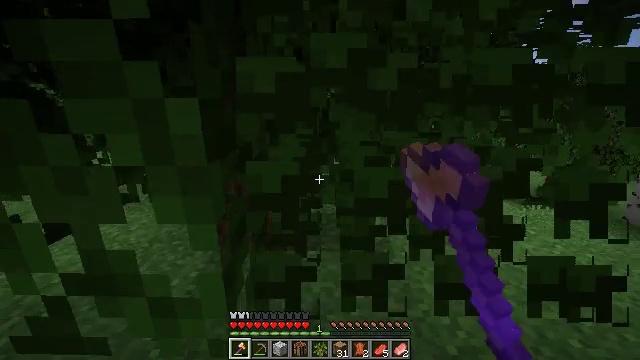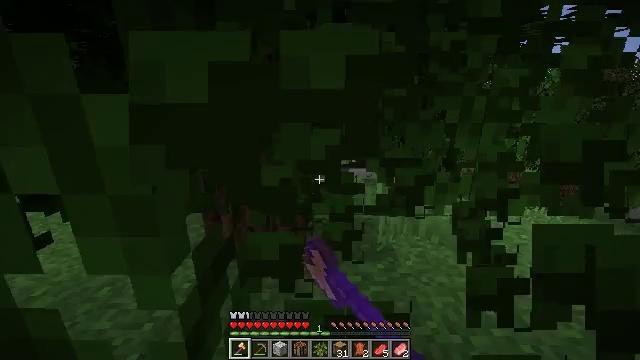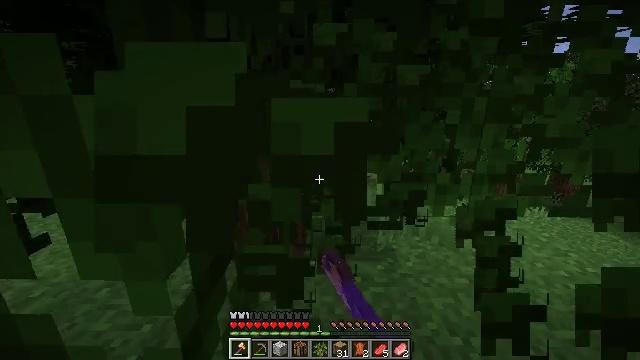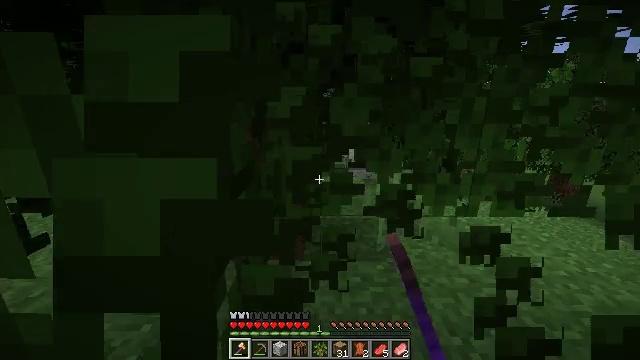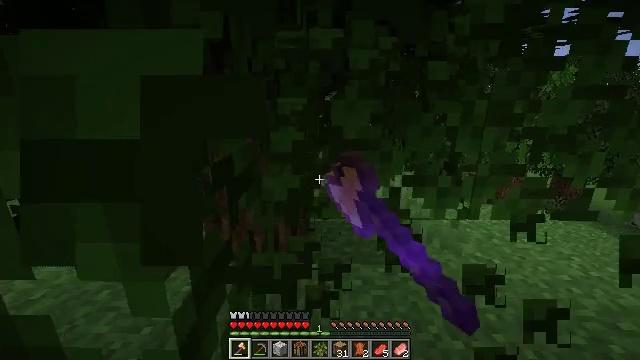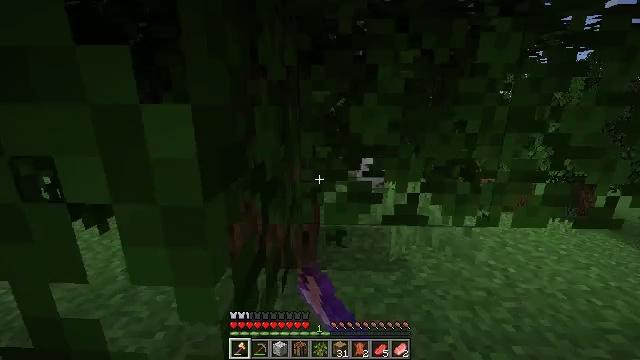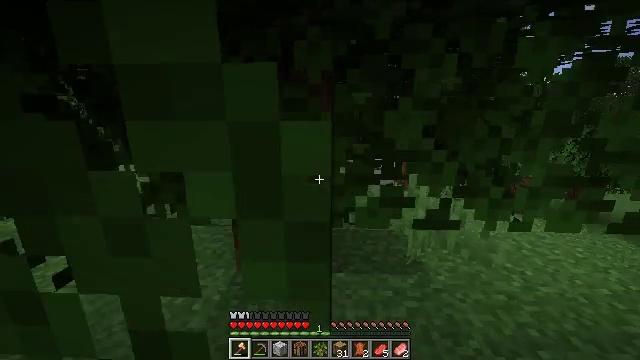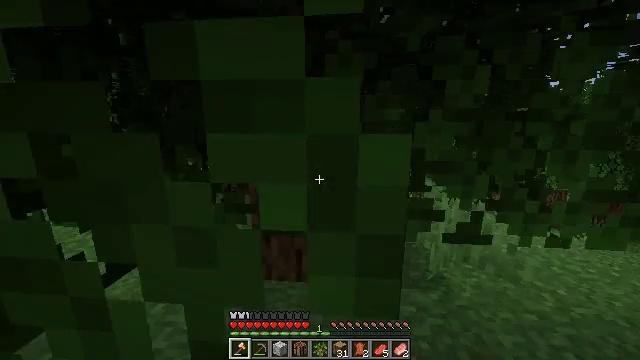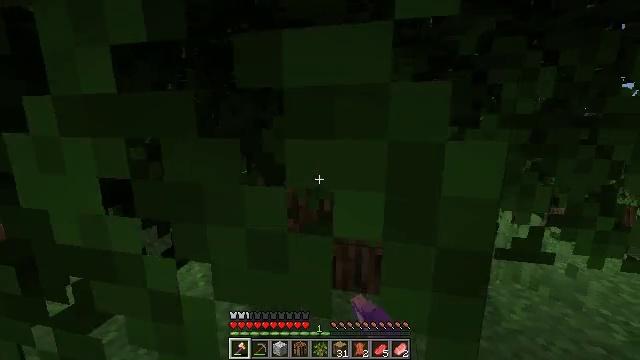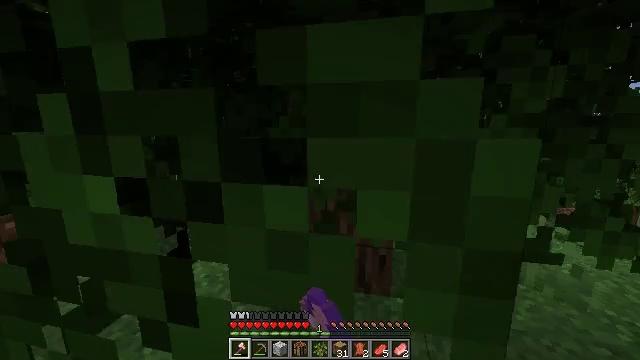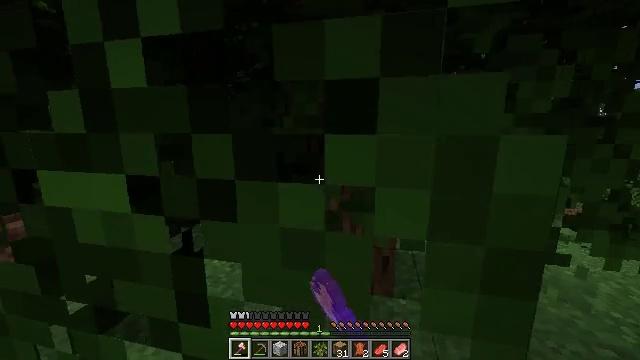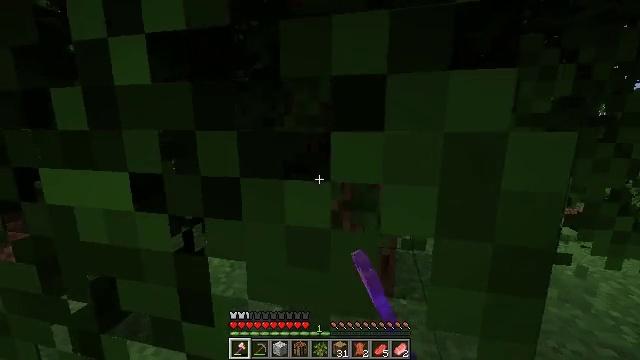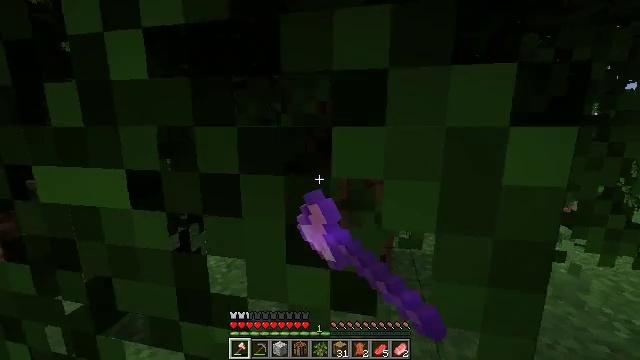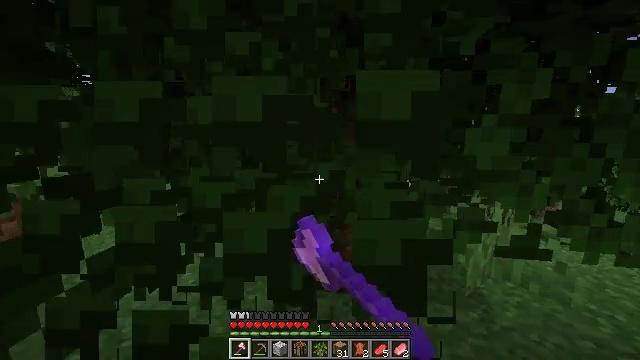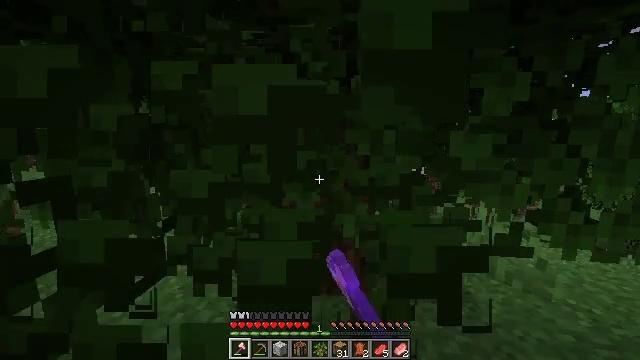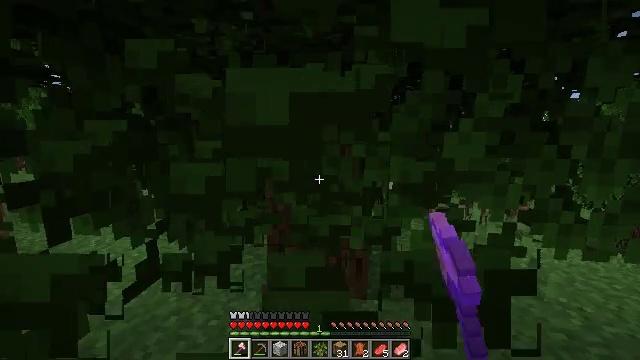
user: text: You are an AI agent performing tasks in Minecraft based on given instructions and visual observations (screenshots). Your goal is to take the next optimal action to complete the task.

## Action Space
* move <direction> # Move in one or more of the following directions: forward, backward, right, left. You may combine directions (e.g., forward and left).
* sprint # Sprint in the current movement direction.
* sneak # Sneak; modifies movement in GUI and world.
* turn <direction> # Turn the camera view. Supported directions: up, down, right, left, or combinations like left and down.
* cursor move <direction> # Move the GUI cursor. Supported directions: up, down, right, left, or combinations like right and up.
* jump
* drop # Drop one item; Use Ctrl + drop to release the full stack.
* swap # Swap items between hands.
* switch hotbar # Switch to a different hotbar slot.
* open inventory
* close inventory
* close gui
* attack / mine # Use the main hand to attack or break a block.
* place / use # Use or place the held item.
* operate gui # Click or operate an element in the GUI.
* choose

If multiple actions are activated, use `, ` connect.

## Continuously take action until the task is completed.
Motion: motion action
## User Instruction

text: Mine oak leaves.
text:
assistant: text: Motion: move forward, attack / mine
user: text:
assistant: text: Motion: move forward, attack / mine
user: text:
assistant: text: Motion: attack / mine
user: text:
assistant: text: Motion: attack / mine
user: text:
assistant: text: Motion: move left, turn left and up, attack / mine
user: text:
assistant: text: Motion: move left, attack / mine
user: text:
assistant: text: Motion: turn left and up, attack / mine
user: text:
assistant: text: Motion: turn left and up, attack / mine
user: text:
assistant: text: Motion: attack / mine
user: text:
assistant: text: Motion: attack / mine
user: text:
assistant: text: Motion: attack / mine
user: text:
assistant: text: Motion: attack / mine
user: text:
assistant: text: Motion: turn right, attack / mine
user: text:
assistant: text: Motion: turn right, attack / mine
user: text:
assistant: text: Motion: turn right, attack / mine
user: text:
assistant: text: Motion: turn right, attack / mine
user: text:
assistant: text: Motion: attack / mine
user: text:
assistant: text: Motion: attack / mine
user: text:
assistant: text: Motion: attack / mine
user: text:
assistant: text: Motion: move forward, attack / mine
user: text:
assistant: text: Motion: move forward, attack / mine
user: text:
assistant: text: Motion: turn left, attack / mine
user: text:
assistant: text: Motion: turn left, attack / mine
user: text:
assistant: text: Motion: turn left, attack / mine
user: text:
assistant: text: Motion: attack / mine
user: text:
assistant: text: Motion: attack / mine
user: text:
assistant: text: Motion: move forward, attack / mine
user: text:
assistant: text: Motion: move forward, turn right and down, attack / mine
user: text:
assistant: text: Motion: move forward, turn right and down, attack / mine
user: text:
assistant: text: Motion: attack / mine